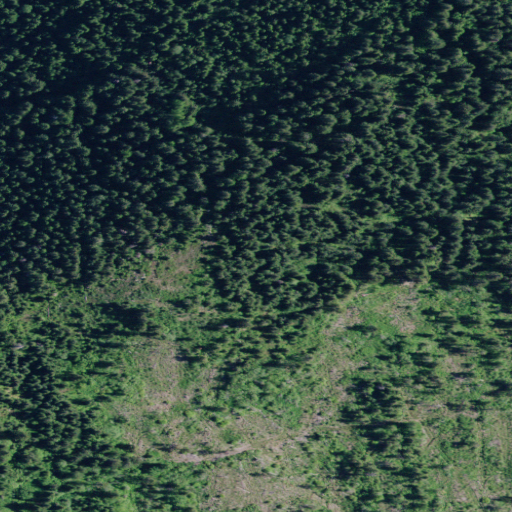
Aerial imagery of mountain in Idaho named Huckleberry Hill containing evergreen forest and shrub